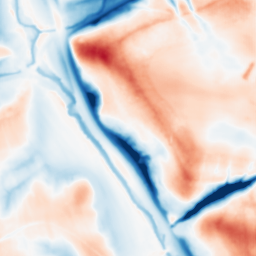
Category: multiscale
Decomposition family: dog_multiscale
Decomposition parameters: sigma_ratio: 2
n_scales: 4
base_sigma: 1
Upsampling method: fft_zeropad
Upsampling parameters: scale: 8
Upsampling scale: 8